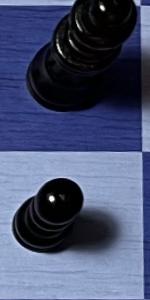
Label: Pawn_Black